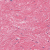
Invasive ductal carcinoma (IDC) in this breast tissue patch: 0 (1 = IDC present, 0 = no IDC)